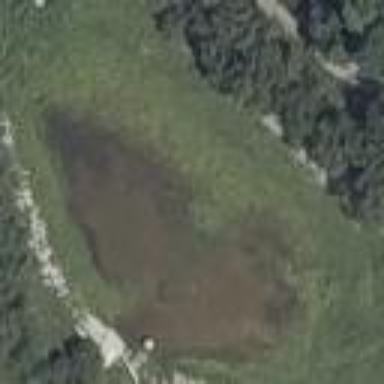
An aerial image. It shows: Serene pond surrounded by nature.